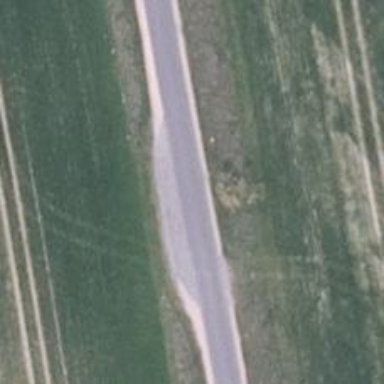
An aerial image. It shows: Passing place on the road.